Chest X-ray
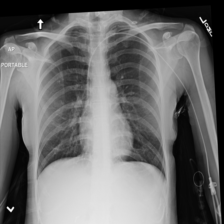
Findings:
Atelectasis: negative
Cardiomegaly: negative
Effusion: negative
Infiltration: negative
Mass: negative
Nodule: negative
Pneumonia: negative
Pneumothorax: negative
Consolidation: negative
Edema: negative
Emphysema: negative
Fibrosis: negative
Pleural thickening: negative
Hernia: negative